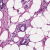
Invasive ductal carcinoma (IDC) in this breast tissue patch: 0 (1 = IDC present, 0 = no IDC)